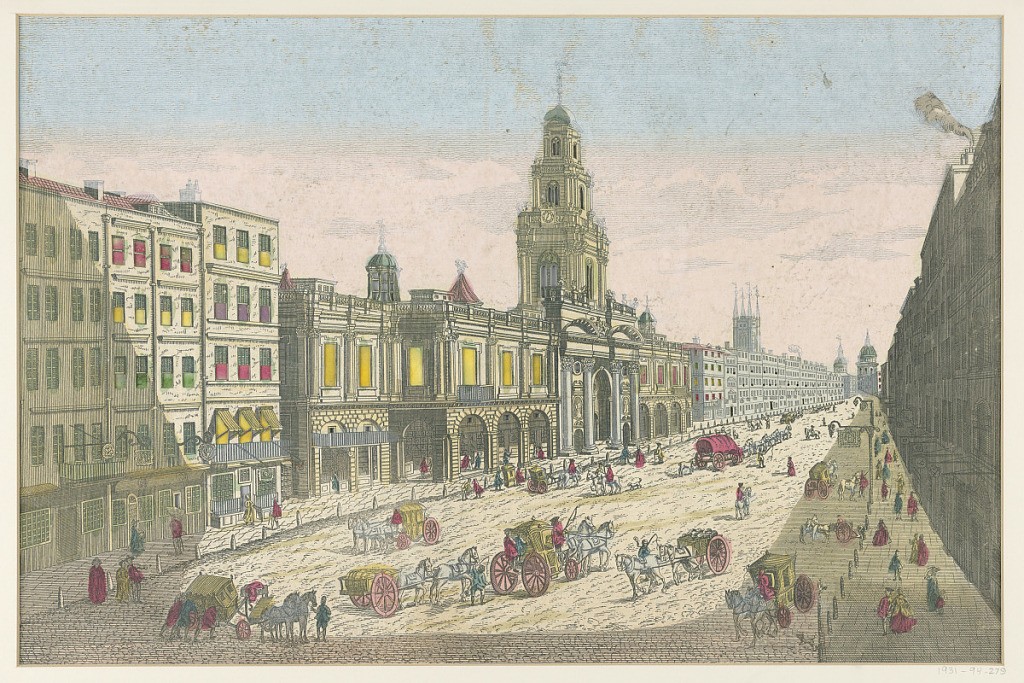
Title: Peep-Show Print: Commercial Street
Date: mid- 18th century
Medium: Engraving, brush and wash on paper
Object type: Print
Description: View of a commercial thoroughfare .